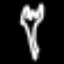
Label: fork